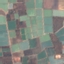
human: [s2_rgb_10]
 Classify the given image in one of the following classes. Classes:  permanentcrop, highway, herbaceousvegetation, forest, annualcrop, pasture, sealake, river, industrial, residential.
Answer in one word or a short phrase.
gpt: PermanentCrop